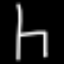
Label: chair